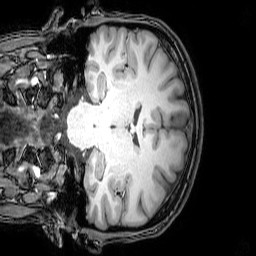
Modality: T1w
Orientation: coronal
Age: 18
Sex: female
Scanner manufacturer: philips
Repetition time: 0.008209 s
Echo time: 0.00379 s